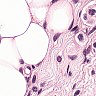
Metastatic tissue present: yes